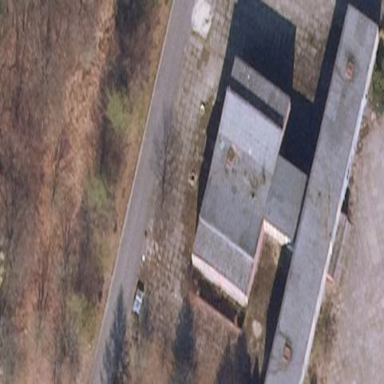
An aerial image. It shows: Building.